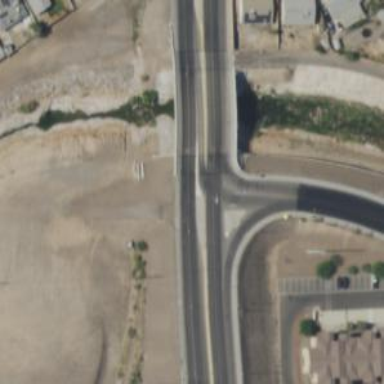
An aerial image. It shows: Asphalt road at the secondary link level.